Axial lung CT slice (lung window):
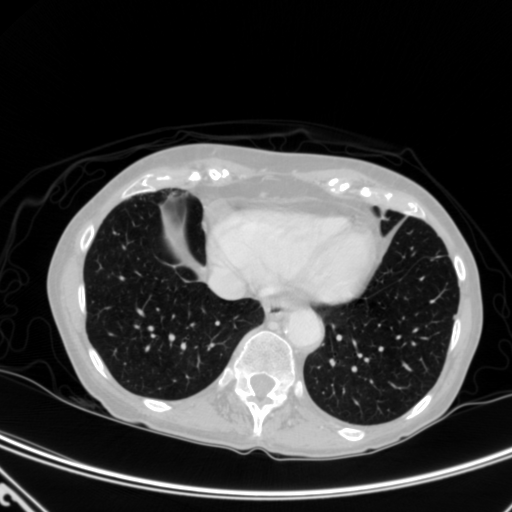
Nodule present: no